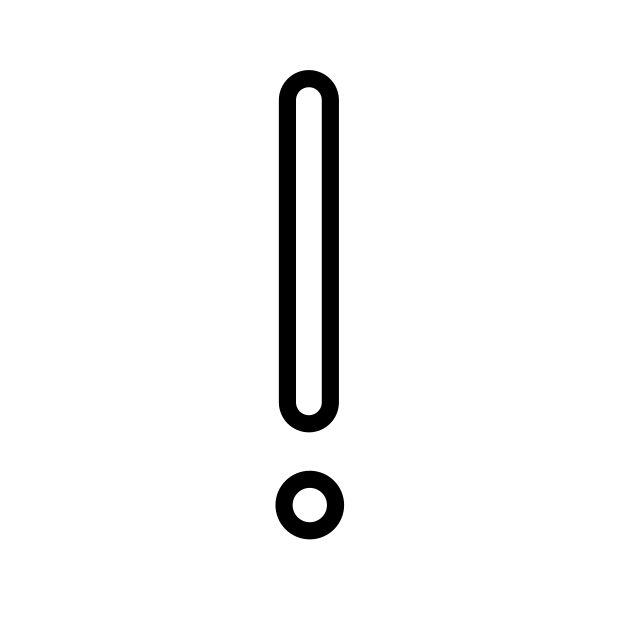
Emoji: ❕
Name: white exclamation mark ornament
Unicode: 0x2755